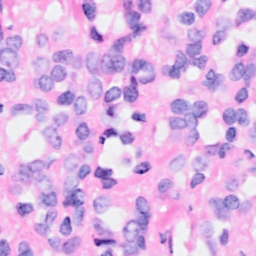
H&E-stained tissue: Breast